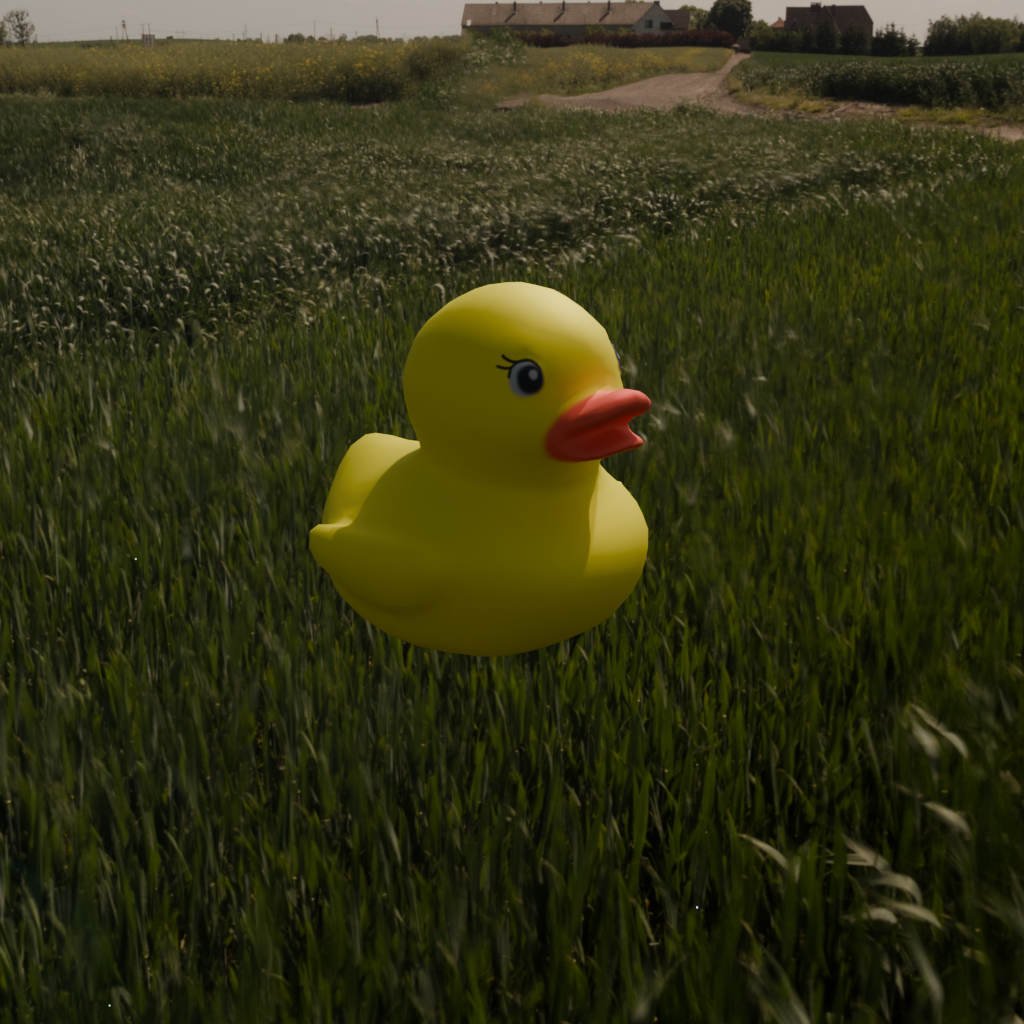
an image of a yellow rubber duck seen from <front_right> in a lush green field under a sunny sky with clouds.